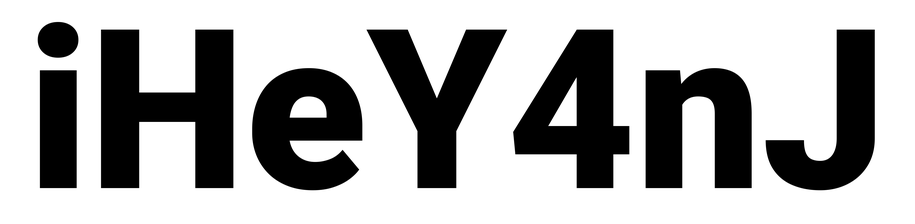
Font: Roboto_Black